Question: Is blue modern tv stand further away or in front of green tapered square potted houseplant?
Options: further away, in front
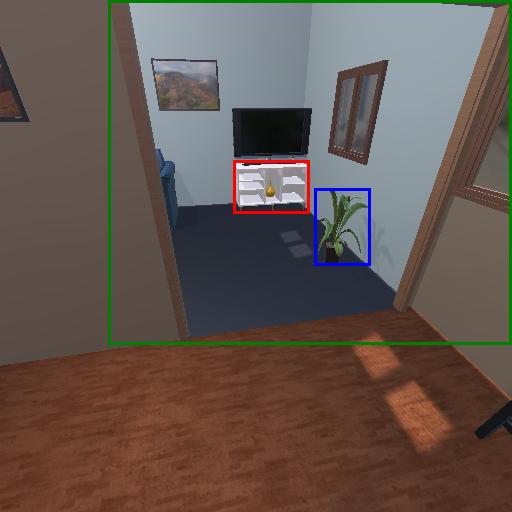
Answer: further away